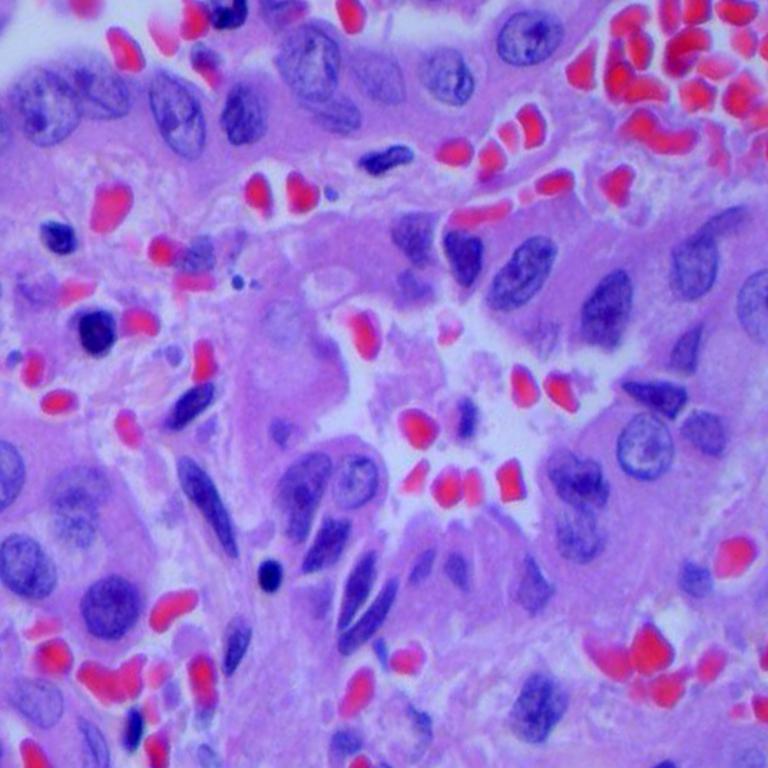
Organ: lung
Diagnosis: adenocarcinomas